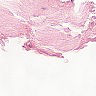
Metastatic tissue present: no